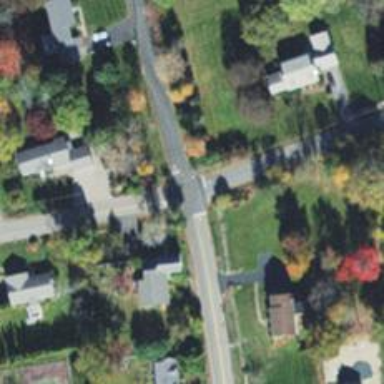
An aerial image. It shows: Stop road.